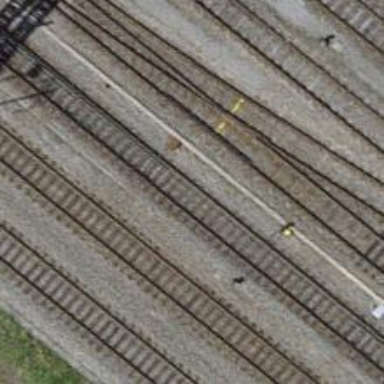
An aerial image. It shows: Railway switch.